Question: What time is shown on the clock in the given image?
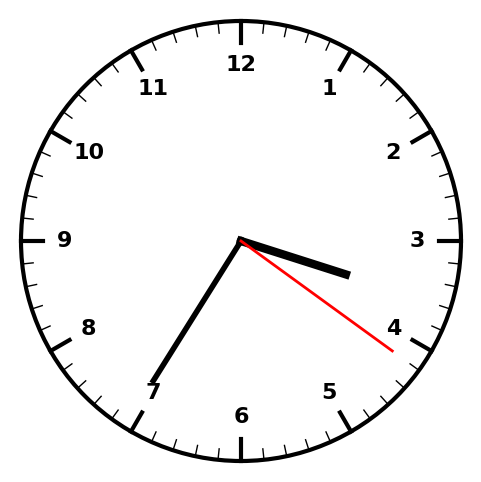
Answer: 03:35:21